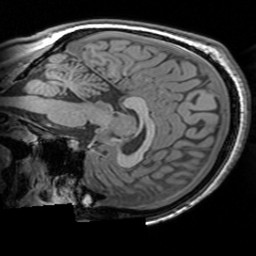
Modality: T1w
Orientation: sagittal
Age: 19
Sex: female
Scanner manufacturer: siemens
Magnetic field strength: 3 T
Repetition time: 1.63 s
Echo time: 0.00311 s